Question: On Instagram, after I tweet a photo, there will be a little text box in the middle of the screen saying "Tweet posted" as shown in the following picture. It disappears after like a second or two. What exactly is it? How can I build something like that in IOS? Thanks!

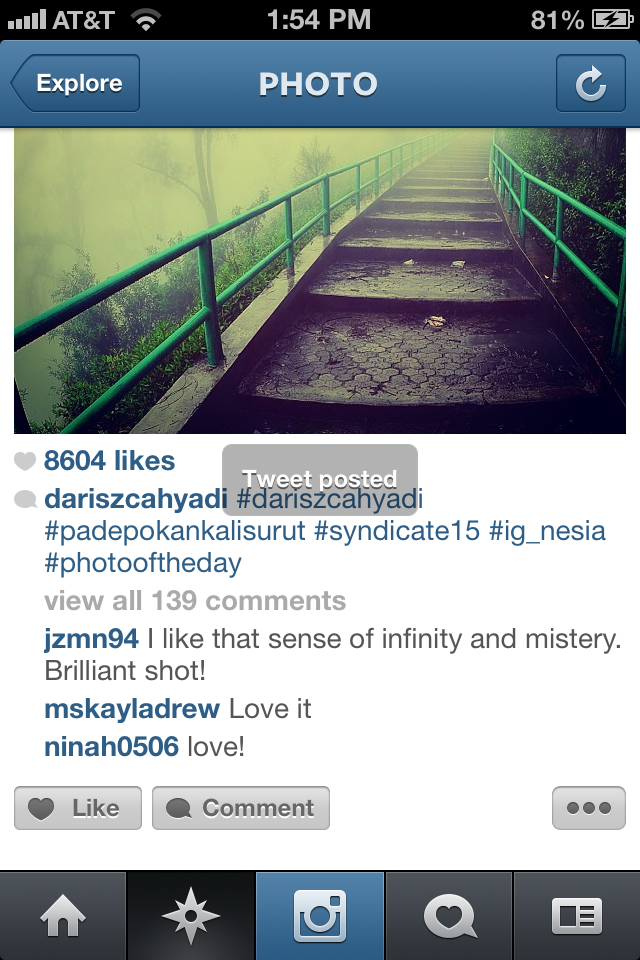
Answer: It is indeed a standard control. it's called <URL>.
'''
NSString *text = @"Tweet posted";
UIFont *font = [UIFont boldSystemFontOfSize:20.0f];
CGSize size = [text sizeWithFont:font constrainedToSize:CGSizeMake(320, 100)];
UILabel *label = [[UILabel alloc] initWithFrame:CGRectMake(0, 0, size.width + 20, size.height + 20)];
label.textColor = [UIColor whiteColor];
label.backgroundColor = [[UIColor darkGrayColor] colorWithAlphaComponent:0.8];
label.textAlignment = NSTextAlignmentCenter;
label.font = font;
label.text = text;
label.layer.cornerRadius = 5.0f;
label.shadowColor = [UIColor darkGrayColor];
label.center = CGPointMake(self.view.bounds.size.width/2, self.view.bounds.size.height/2);
[self.view addSubview:label];
double delayInSeconds = 2.0;
dispatch_time_t popTime = dispatch_time(DISPATCH_TIME_NOW, (int64_t)(delayInSeconds * NSEC_PER_SEC));
dispatch_after(popTime, dispatch_get_main_queue(), ^(void){
[UIView animateWithDuration:0.5f animations:^{
label.alpha = 0.0f;
} completion:^(BOOL finished) {
[label removeFromSuperview];
}];
});
'''
Nothing fancy, just standard properties and some layer "magic". And GCD.
Code should be self-explanatory. Don't forget to '#import <QuartzCore/QuartzCore.h>'